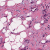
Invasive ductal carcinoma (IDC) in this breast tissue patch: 1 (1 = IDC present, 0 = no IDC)